Brain MRI, t1w sequence, axial 2D slice.
Patient: age 38, sex F, weight 78 kg, height 1.78 m
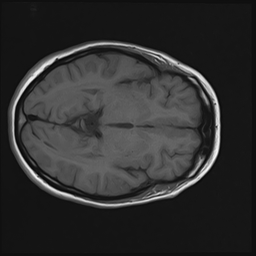